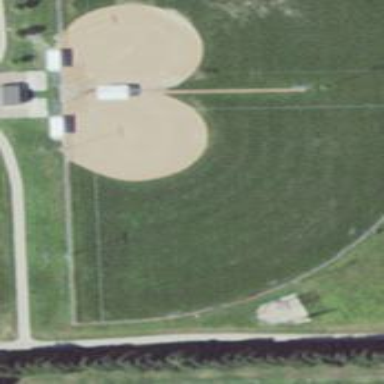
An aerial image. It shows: Baseball pitch for leisure land activities.